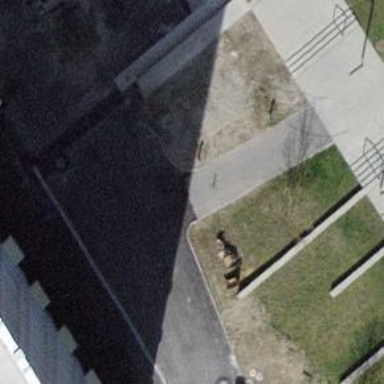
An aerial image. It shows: Bollard.